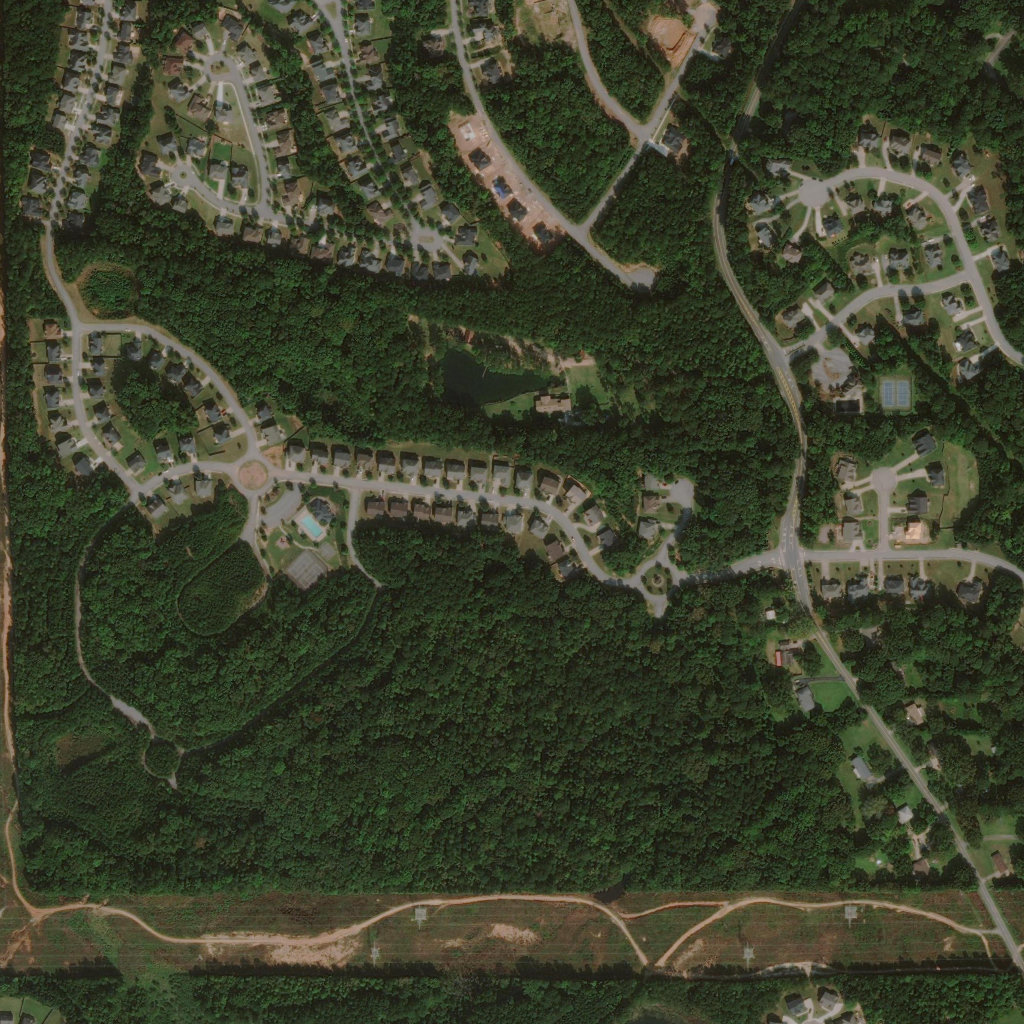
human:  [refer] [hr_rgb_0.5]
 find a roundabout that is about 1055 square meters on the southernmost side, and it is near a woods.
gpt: <box>[[62, 54, 65, 58, 0]]</box>

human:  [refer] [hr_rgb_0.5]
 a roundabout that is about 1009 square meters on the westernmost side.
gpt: <box>[[22, 44, 26, 48, 0]]</box>